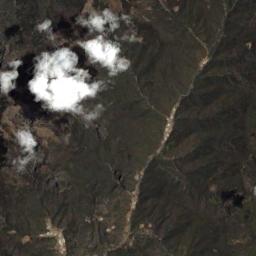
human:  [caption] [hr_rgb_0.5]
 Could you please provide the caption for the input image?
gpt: White clouds on green hills .

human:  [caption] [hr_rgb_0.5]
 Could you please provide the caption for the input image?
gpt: A large cloud of white clouds floated above the hills .

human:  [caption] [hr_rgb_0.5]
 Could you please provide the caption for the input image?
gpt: The white cloud is above the mountain .

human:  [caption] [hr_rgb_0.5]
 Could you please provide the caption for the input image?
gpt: The cumulus clouds are located above the land covered by some vegetation and the shadow of the clouds is on the land .

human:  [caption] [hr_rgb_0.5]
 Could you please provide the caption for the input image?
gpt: There are a few pieces of clouds over a green land .